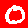
Digit: 0